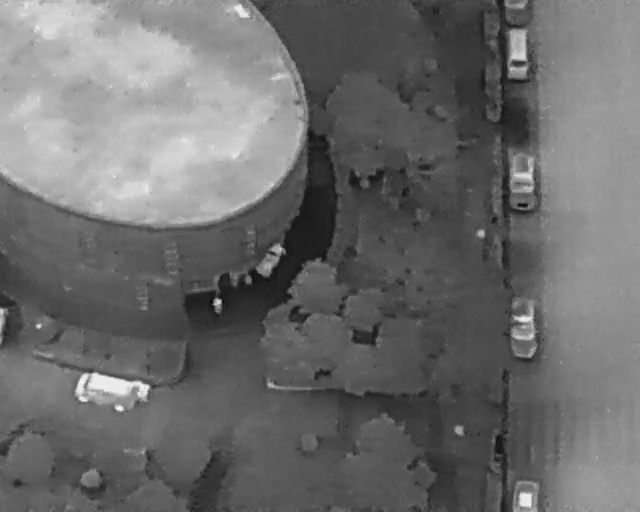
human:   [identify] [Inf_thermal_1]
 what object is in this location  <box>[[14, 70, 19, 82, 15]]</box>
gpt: <ref>1 medium car at the bottom left</ref>

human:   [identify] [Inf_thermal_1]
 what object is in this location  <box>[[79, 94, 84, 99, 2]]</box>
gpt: <ref>1 medium car at the bottom right</ref>

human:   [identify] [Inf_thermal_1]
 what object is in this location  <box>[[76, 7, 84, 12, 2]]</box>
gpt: <ref>1 medium car at the top right</ref>